Question: i'm showing the image of the desired Layout which i want to generate i'm new to android development i'm also listing my XML for this... in which i able to fix TextView and WebView but i'm not able to fix my button on left side can any one suggest me the required addtion which i have to do and where in my XML file.

'''
<?xml version="1.0" encoding="utf-8"?>
<RelativeLayout xmlns:android="http://schemas.android.com/apk/res/android"
android:layout_width="fill_parent"
android:layout_height="wrap_content"
>
<TextView
android:id="@+id/txtItem1"
android:text="ITEM"
android:layout_width="fill_parent"
android:layout_height="50dip"
android:textColor="#009966"
android:background="@drawable/txtbackground"
/>
<!-- WebView -->
<LinearLayout android:id="@+id/thumbnail"
android:layout_width="wrap_content"
android:layout_height="wrap_content"
android:padding="3dip"
android:layout_alignParentLeft="true"
android:background="@drawable/image_bg"
android:layout_marginTop="50dip"
>
<WebView
xmlns:android="http://schemas.android.com/apk/res/android"
android:id="@+id/webkit"
android:layout_width="fill_parent"
android:layout_height="wrap_content"
android:layout_alignParentLeft="true"
/>
</LinearLayout>
</RelativeLayout>
'''
Thanks in Advance.
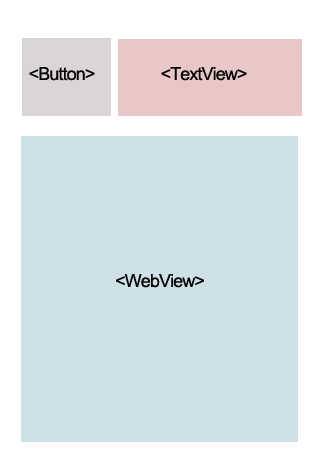
Answer: Just Replace below Code It will work.
'''
<?xml version="1.0" encoding="utf-8"?>
<RelativeLayout xmlns:android="http://schemas.android.com/apk/res/android"
android:layout_width="fill_parent"
android:layout_height="fill_parent"
>
<RelativeLayout
android:layout_height="wrap_content"
android:layout_width="wrap_content"
android:id="@+id/header"
>
<TextView
android:id="@+id/txtItem1"
android:text="ITEM"
android:layout_alignParentRight="true"
android:layout_width="wrap_content"
android:layout_height="50dip"
android:textColor="#009966"
/>
<Button
android:layout_alignParentLeft="true"
android:layout_height="wrap_content"
android:layout_width="wrap_content"
android:text="Button"
/>
</RelativeLayout>
<!-- WebView -->
<LinearLayout android:id="@+id/thumbnail"
android:layout_width="fill_parent"
android:layout_height="fill_parent"
android:padding="3dip"
android:layout_below="@+id/header"
android:layout_marginTop="50dip"
>
<WebView
xmlns:android="http://schemas.android.com/apk/res/android"
android:id="@+id/webkit"
android:layout_width="fill_parent"
android:layout_height="fill_parent"
android:layout_alignParentLeft="true"
/>
</LinearLayout>
</RelativeLayout>
'''